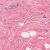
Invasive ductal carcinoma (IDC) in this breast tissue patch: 0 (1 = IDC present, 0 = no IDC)